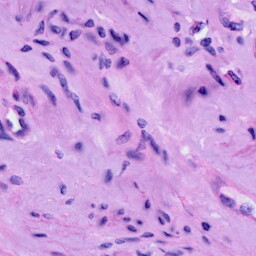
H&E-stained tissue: Cervix